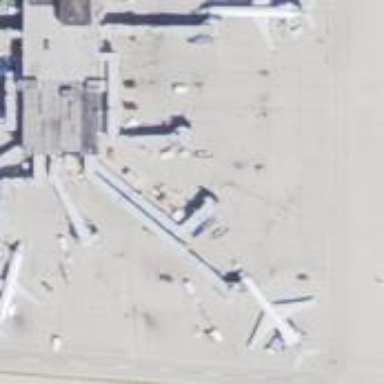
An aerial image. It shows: Airport gate.